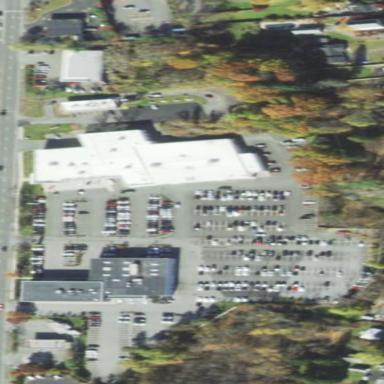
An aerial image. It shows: Retail area.